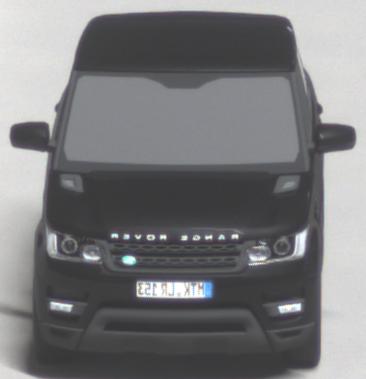
Make: Land Rover
Model: Range Rover Sport 5.0 V8 SC
Detailed model: Range Rover Sport (II)
Model produced from: 2013/09
Model produced until: 2015/07
Doors: 5
Color: black
Road condition: wet road
Daytime: not specified
Contrast: high contrast